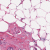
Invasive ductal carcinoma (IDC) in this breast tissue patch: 0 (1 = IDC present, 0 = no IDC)